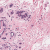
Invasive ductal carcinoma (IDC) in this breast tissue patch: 0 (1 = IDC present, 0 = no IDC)